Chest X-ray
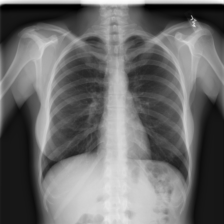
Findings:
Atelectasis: negative
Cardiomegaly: negative
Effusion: negative
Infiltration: negative
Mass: negative
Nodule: negative
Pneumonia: negative
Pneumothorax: negative
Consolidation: negative
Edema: negative
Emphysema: negative
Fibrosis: negative
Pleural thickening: negative
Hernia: negative